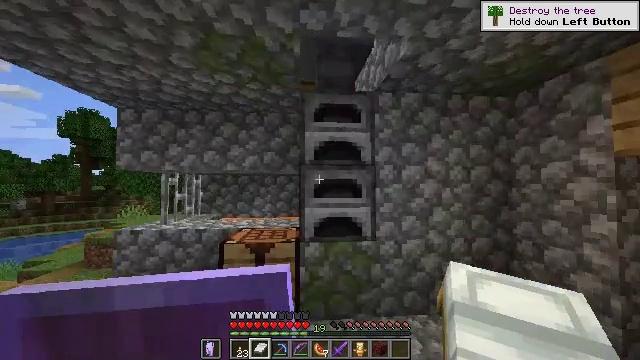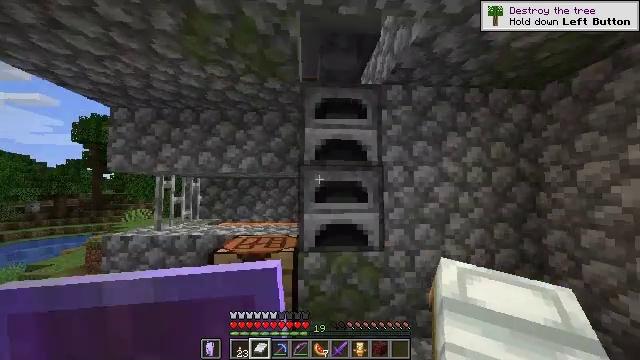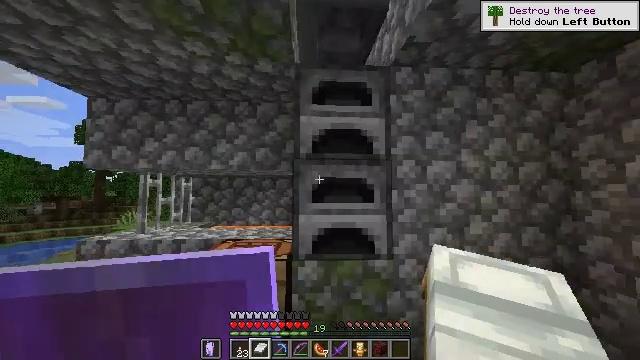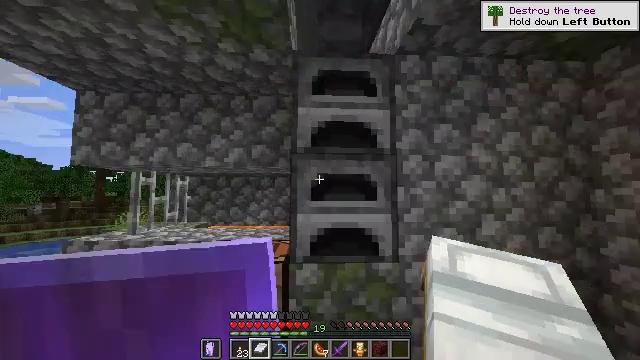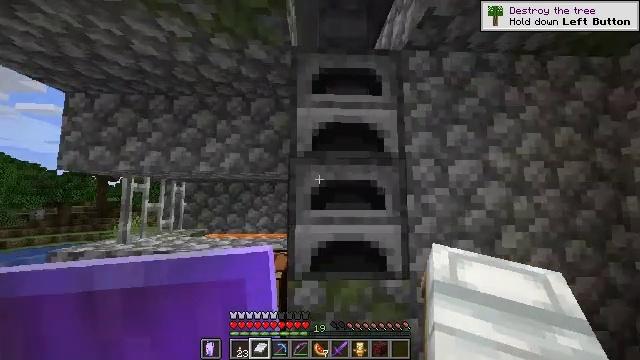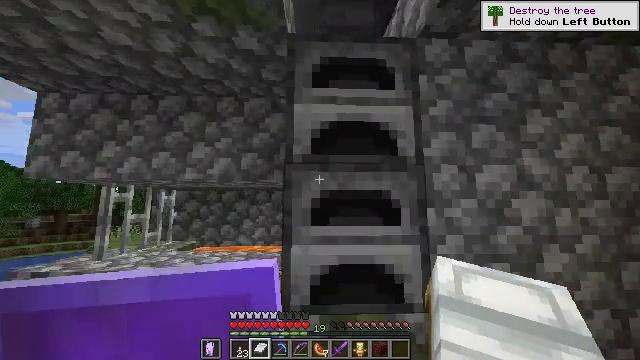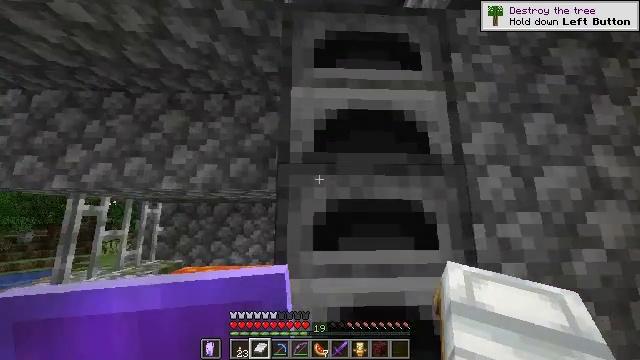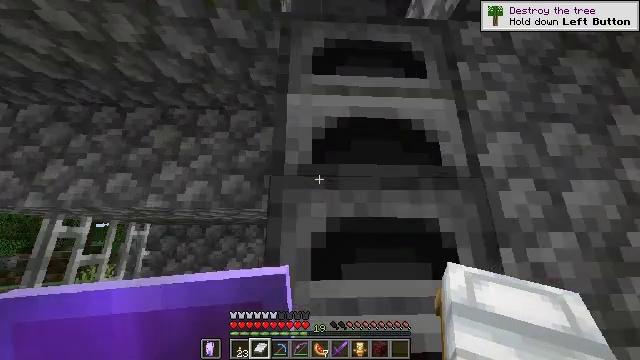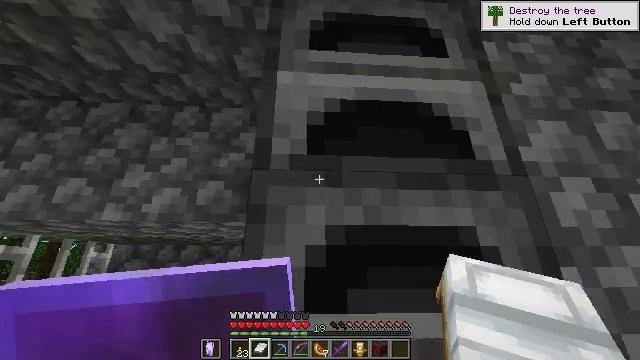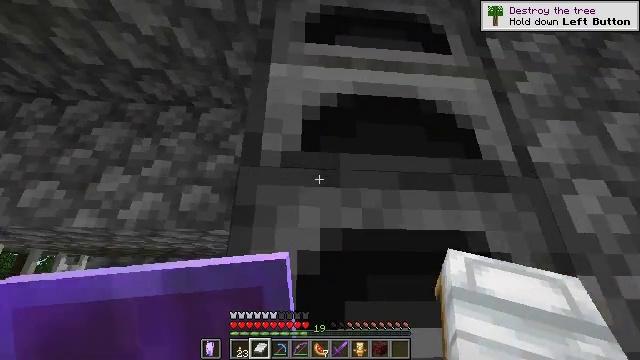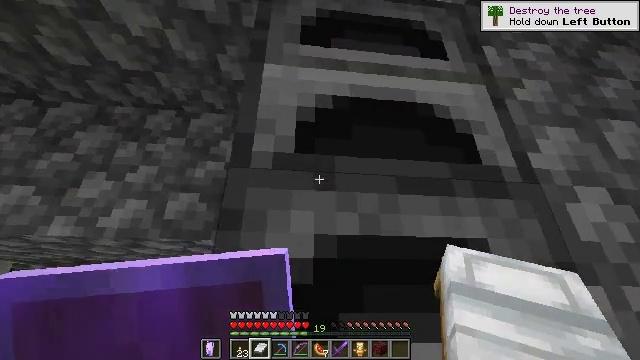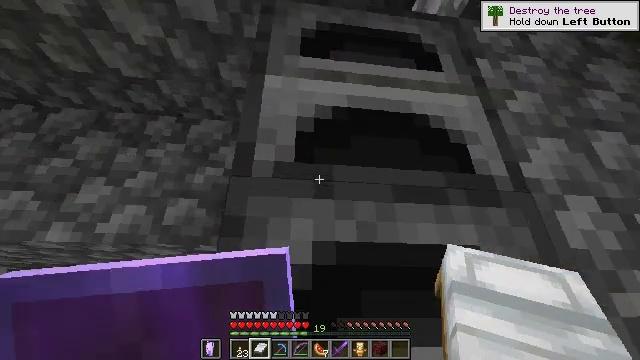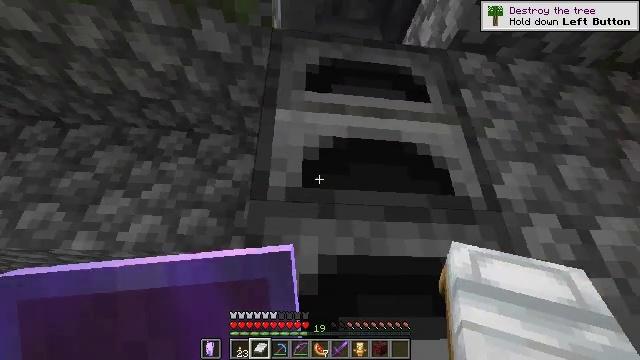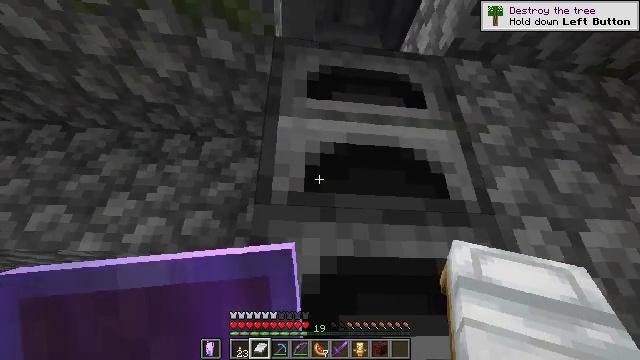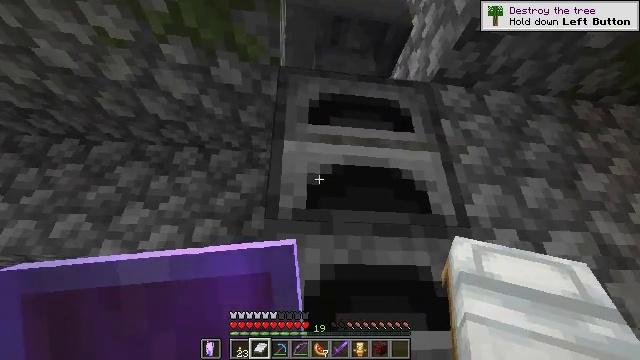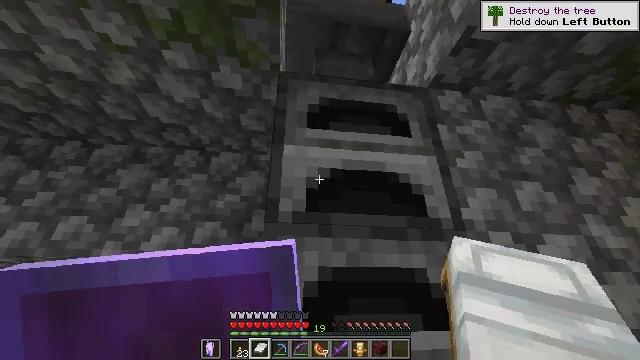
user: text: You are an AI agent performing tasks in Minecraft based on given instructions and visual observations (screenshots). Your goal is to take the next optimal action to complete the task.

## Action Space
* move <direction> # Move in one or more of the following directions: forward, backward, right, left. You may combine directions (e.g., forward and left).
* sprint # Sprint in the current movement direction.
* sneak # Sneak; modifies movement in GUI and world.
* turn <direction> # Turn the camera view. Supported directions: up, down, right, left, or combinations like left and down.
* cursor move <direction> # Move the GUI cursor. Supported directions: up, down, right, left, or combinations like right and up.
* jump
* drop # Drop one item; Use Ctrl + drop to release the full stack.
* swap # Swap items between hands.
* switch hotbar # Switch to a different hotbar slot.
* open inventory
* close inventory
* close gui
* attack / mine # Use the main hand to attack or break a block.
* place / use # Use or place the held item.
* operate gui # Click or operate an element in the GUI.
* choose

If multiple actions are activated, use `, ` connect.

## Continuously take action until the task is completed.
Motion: motion action
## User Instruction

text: Put a potato in the furnace to craft a baked potato.
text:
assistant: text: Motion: move forward, turn left and up
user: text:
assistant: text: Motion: move forward
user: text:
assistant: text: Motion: move forward
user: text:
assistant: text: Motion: move forward, turn up
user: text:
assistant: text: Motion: move forward, turn up
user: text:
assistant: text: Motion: move forward, turn up
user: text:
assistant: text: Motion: turn up
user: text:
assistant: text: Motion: turn right and up
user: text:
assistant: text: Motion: turn right and up
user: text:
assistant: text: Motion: turn right and up
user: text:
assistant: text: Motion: move back, turn up
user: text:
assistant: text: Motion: move back
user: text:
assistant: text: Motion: move back
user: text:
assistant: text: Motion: no_op
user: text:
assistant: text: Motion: no_op
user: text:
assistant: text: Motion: use / place
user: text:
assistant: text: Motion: use / place
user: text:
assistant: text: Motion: use / place
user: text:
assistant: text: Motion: no_op
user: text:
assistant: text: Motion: no_op
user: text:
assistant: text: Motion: cursor move right, open gui
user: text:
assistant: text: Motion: no_op
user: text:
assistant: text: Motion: sneak, cursor move right
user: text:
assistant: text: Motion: sneak, cursor move right and up
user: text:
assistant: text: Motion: sneak, cursor move right
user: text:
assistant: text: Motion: sneak
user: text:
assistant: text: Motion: sneak
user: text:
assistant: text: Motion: sneak, cursor move left and up
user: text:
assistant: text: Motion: sneak
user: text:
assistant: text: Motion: sneak